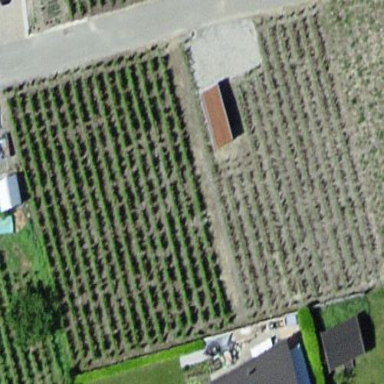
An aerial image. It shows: Vineyard growing grapes.